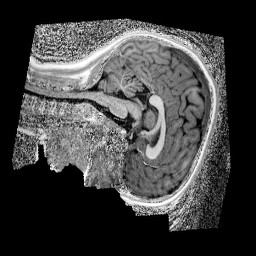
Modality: UNIT1_denoised
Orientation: sagittal
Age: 10
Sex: female
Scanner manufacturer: siemens
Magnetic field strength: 3 T
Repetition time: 4 s
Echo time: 0.00299 s